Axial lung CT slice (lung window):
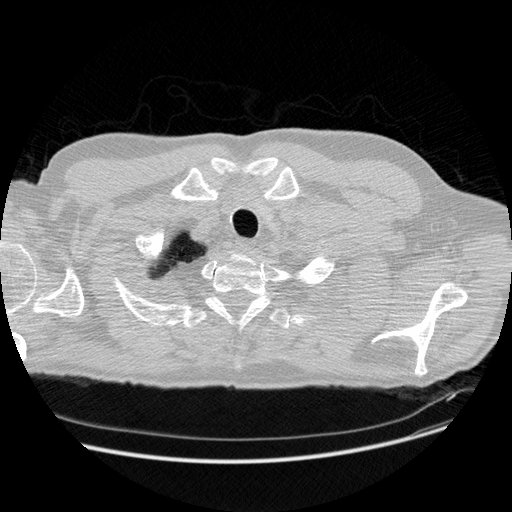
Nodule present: no